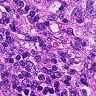
Metastatic tissue present: yes